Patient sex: F
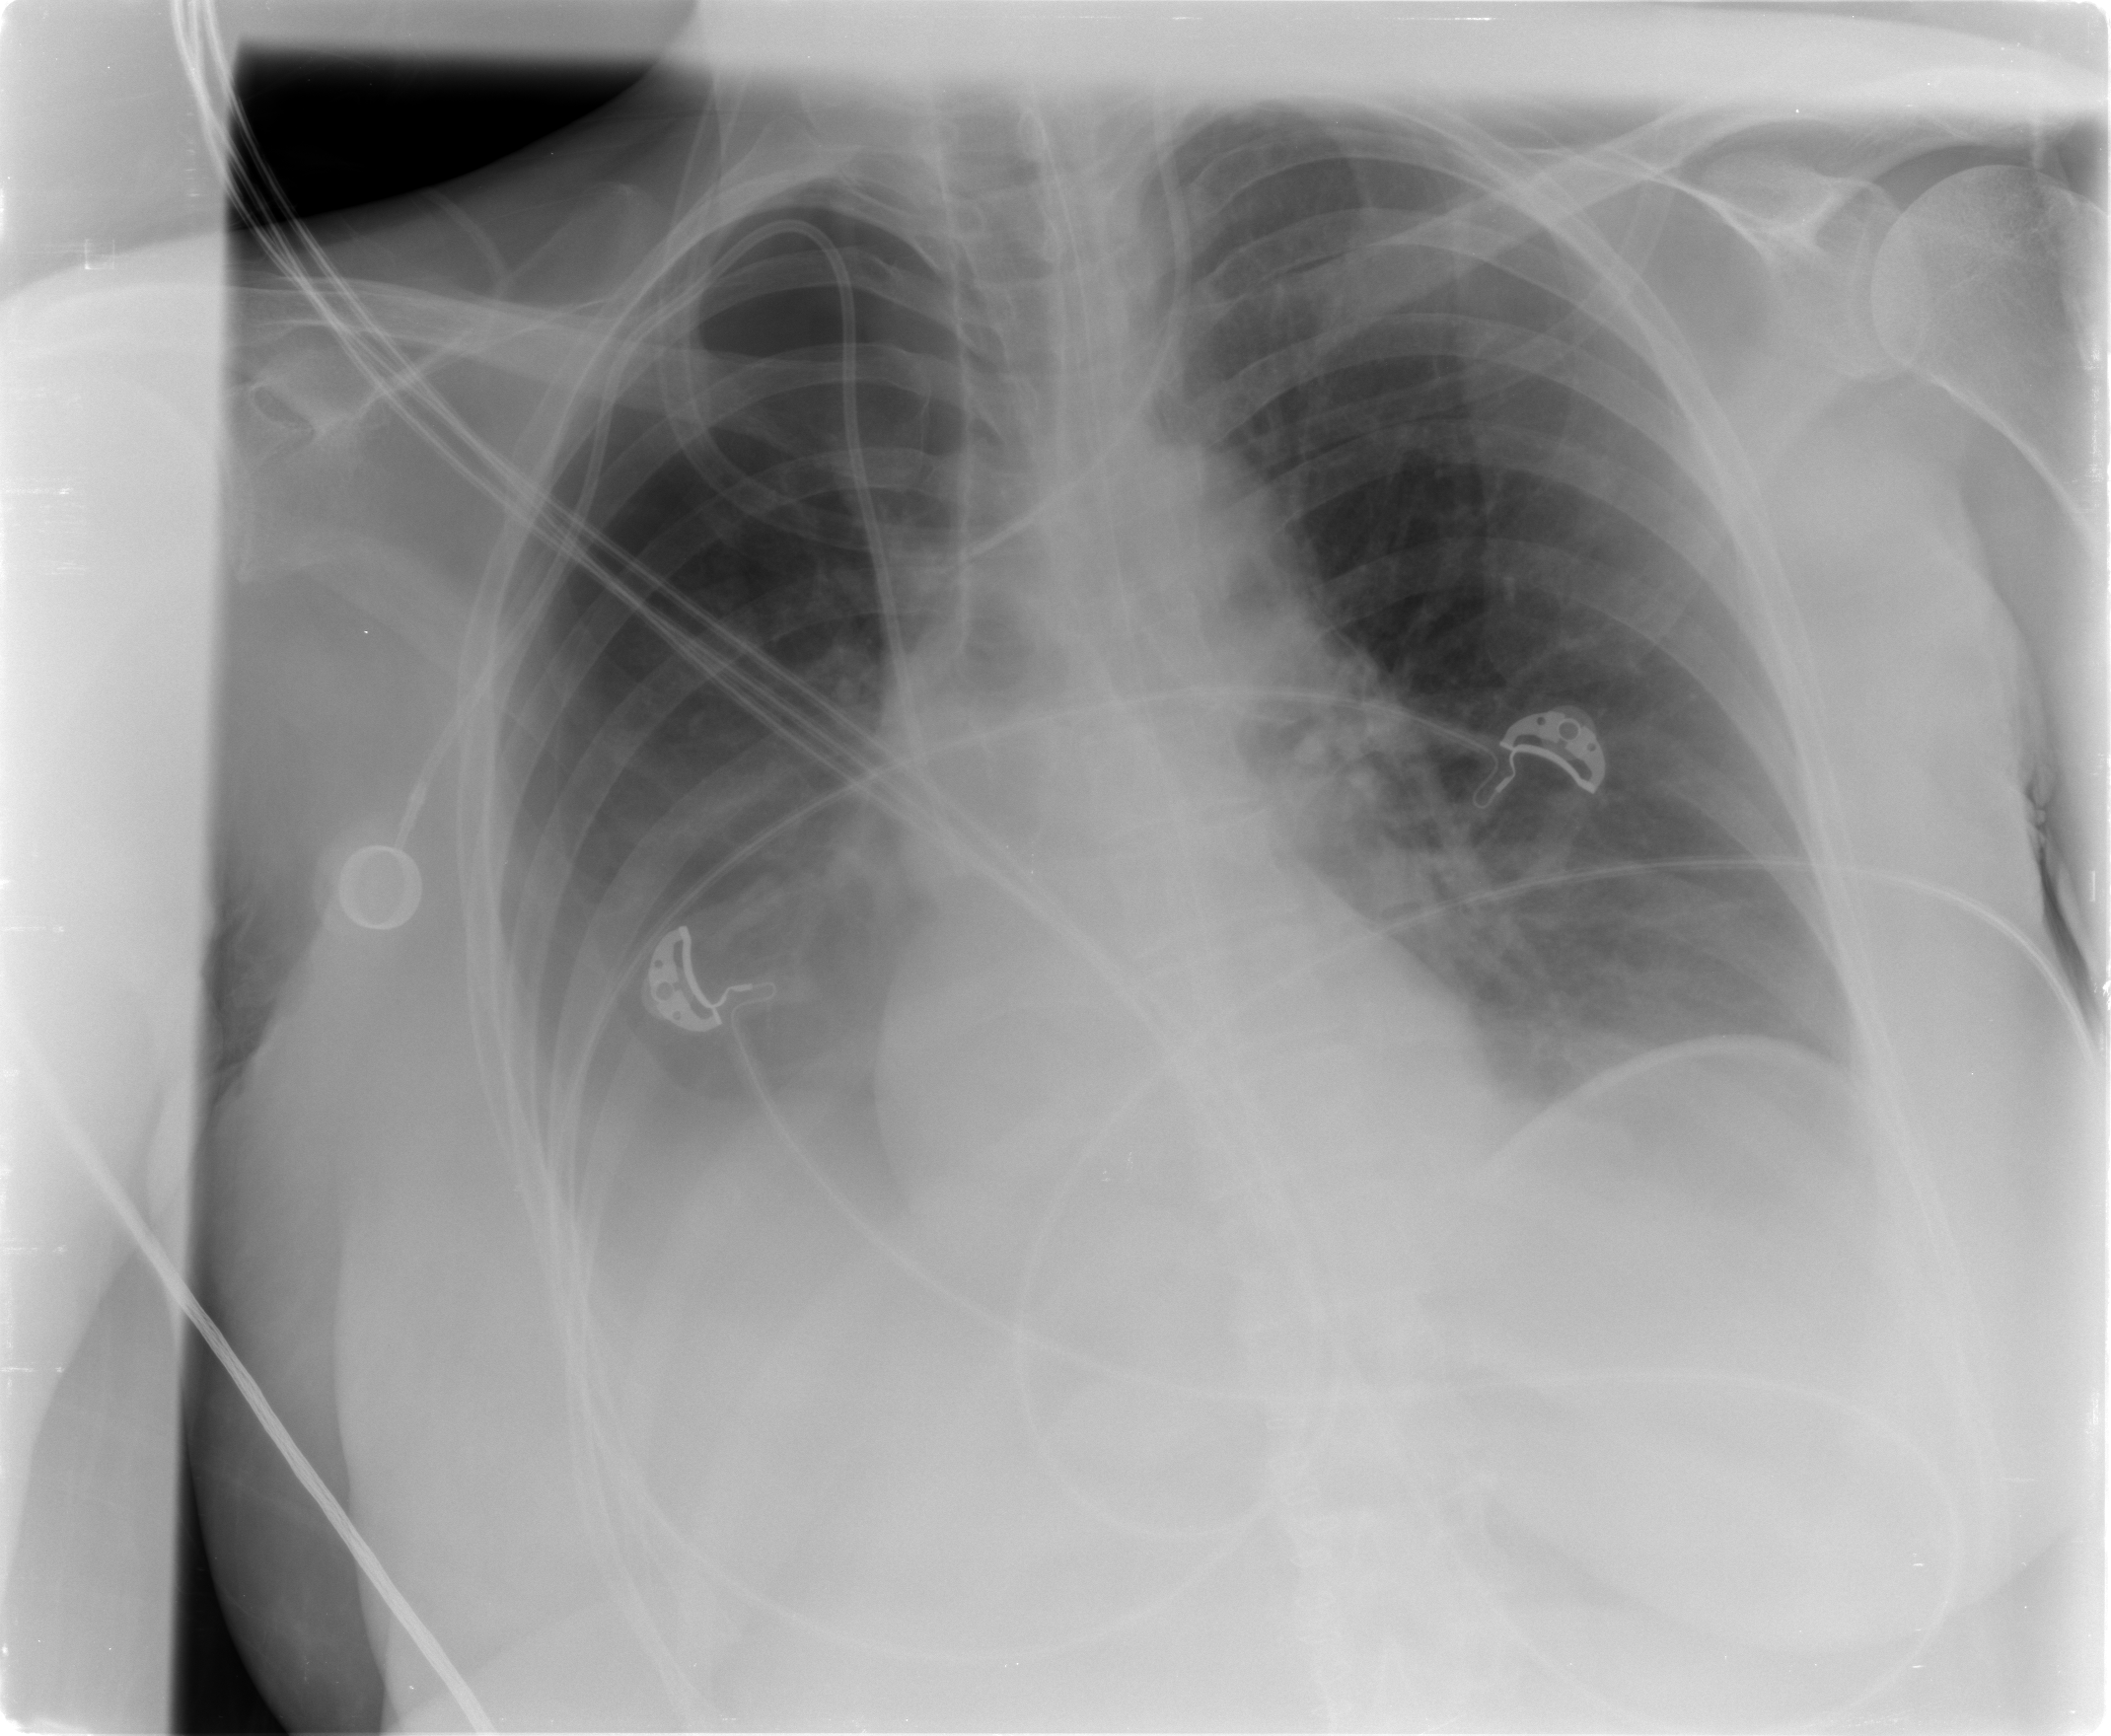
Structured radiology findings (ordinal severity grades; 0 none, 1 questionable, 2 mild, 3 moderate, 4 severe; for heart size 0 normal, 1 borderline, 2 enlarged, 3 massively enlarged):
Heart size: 0
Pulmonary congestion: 0
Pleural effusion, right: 0
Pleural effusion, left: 0
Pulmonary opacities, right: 0
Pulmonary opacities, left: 0
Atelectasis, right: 2
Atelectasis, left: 0